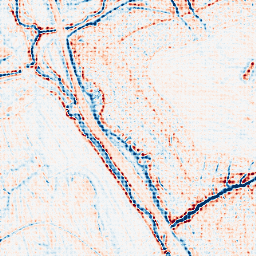
Category: edge_preserving
Decomposition family: bilateral
Decomposition parameters: d: 9
sigma_color: 75
sigma_space: 150
Upsampling method: sinc_blackman
Upsampling parameters: scale: 4
kernel_size: 4
Upsampling scale: 4